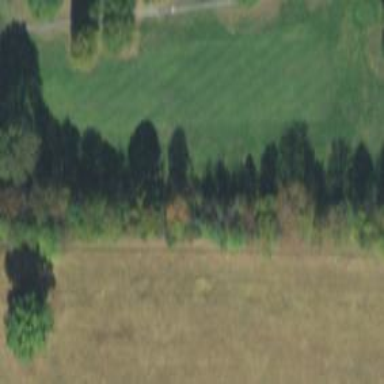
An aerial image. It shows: Golf fairway surrounded by grass.